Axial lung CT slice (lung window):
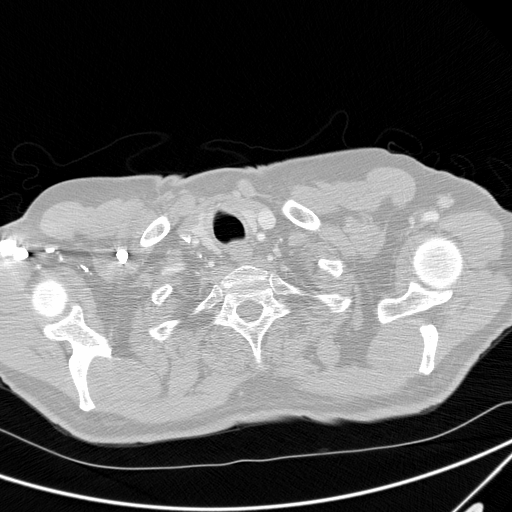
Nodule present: no